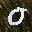
Label: 0